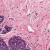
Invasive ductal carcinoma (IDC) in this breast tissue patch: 0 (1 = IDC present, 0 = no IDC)